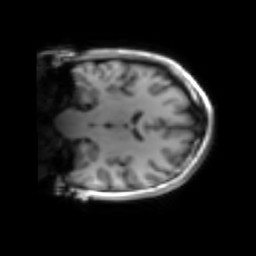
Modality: inplaneT1
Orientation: coronal
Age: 27
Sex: female
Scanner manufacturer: siemens
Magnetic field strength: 3 T
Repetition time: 1.2 s
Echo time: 0.00251 s